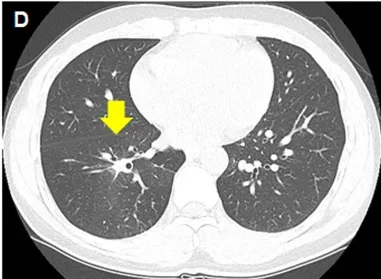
Computed tomography images before and after treatment with brigatinib. (A-C) Before treatment, a primary mass measuring 4.9 cm can be observed, along with a satellite nodule measuring 1.2 cm in the lower lobe of the right lung, with right interlobar lymph node metastasis.
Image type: radiology (ct)